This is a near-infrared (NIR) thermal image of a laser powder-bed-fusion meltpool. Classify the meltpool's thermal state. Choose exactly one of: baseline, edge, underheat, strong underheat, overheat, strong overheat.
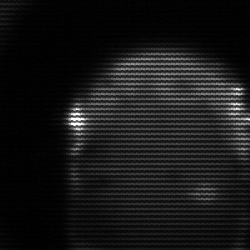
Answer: edge